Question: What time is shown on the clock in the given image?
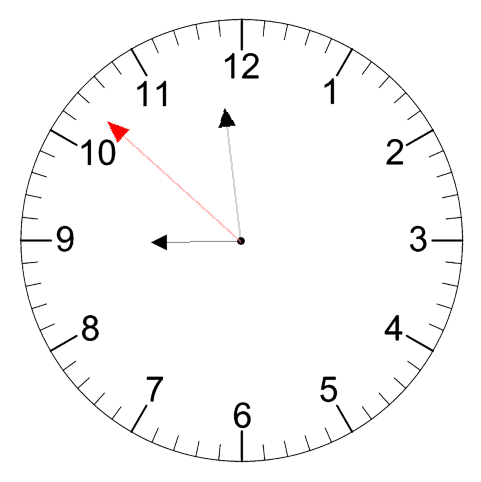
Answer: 08:58:52